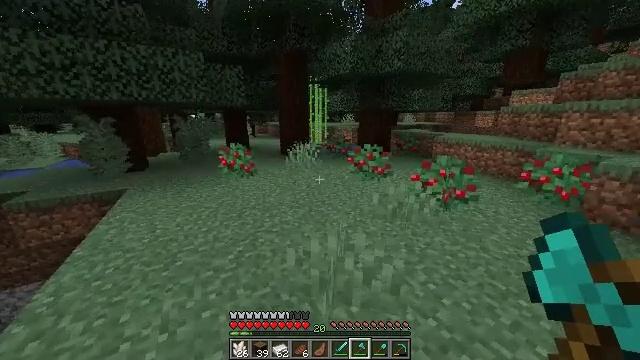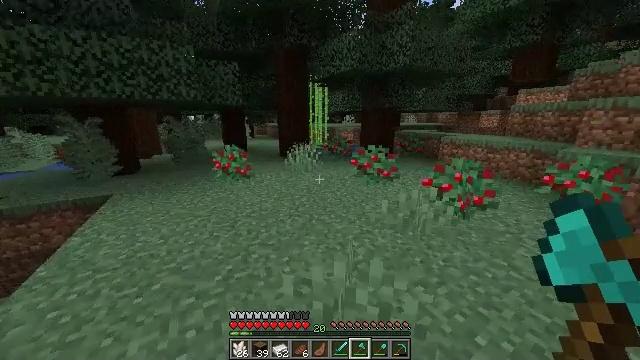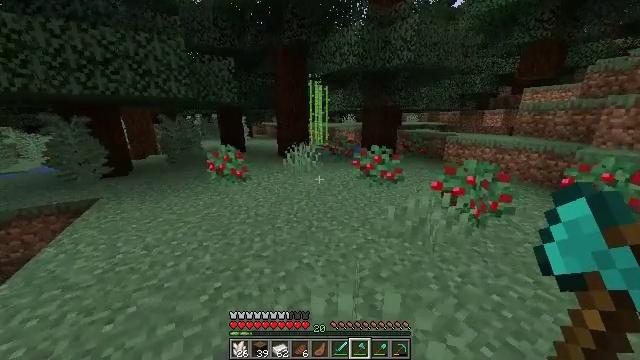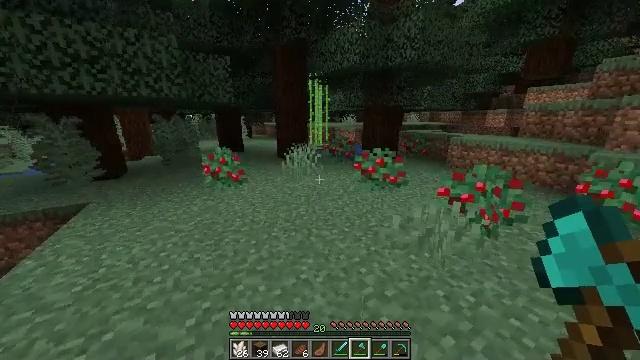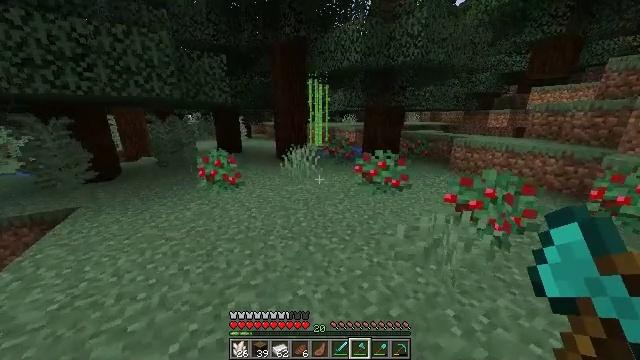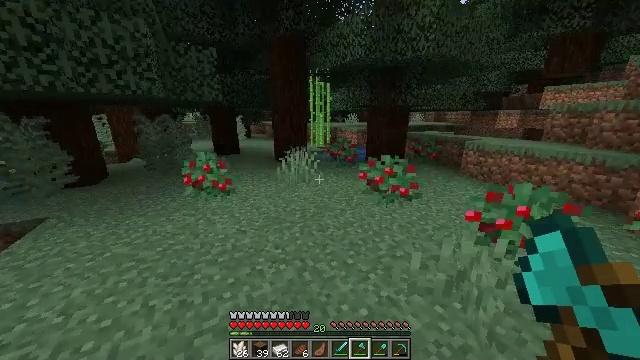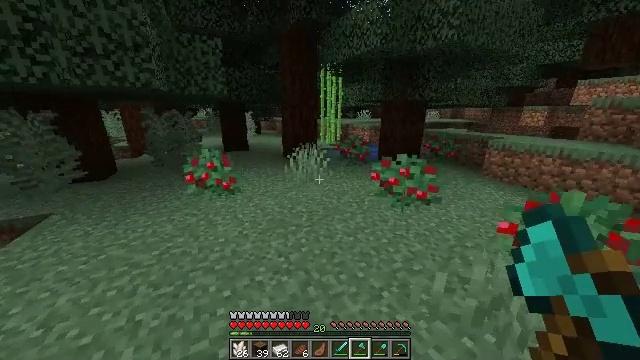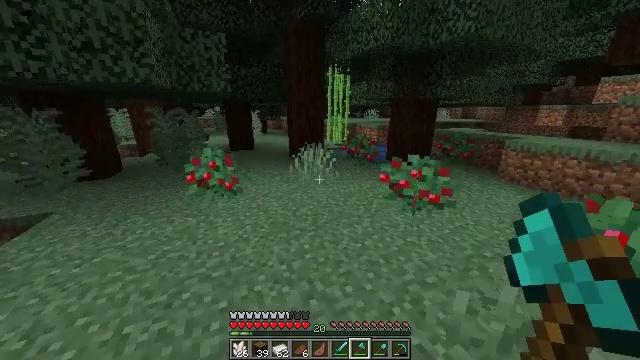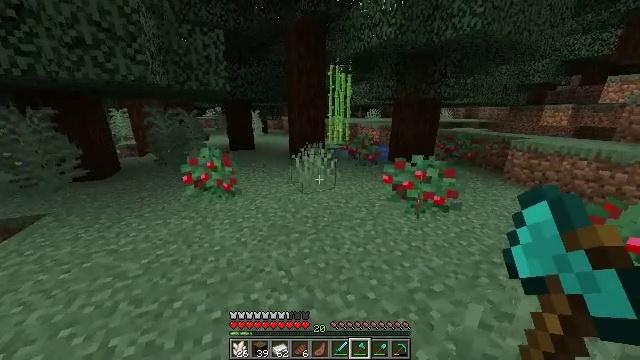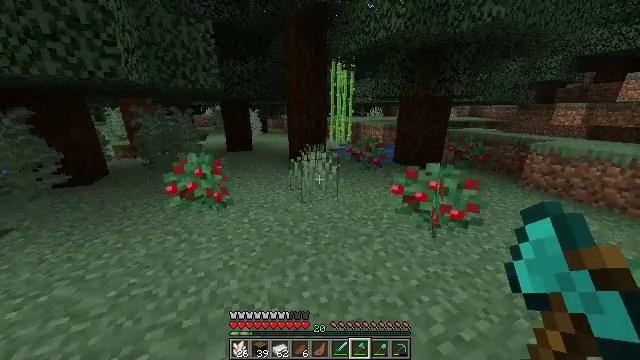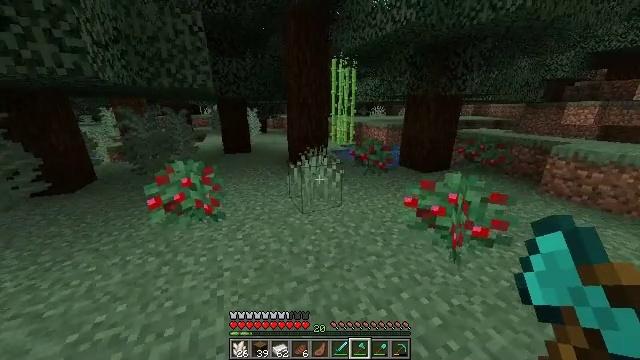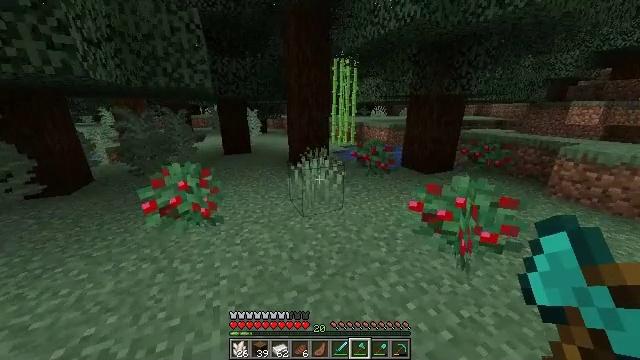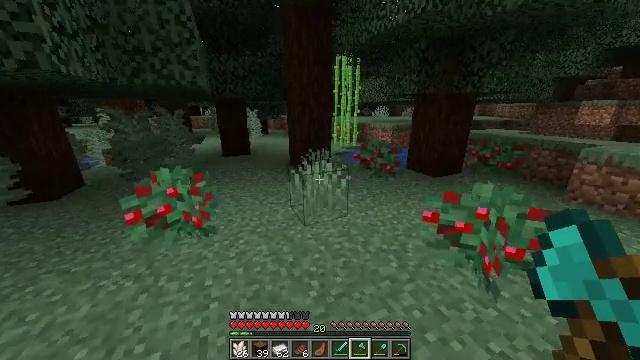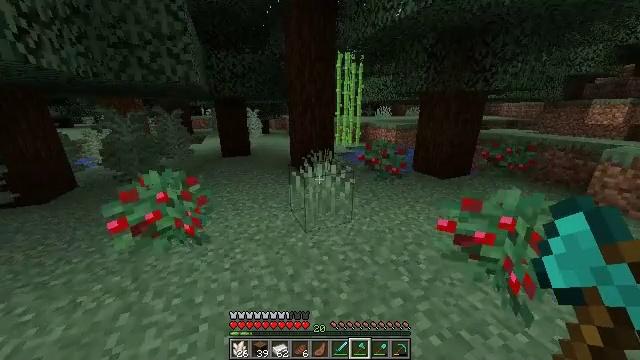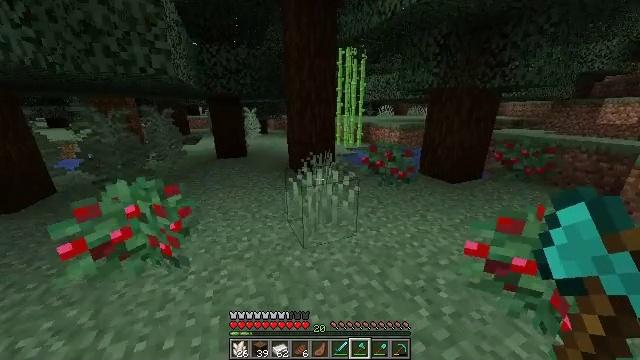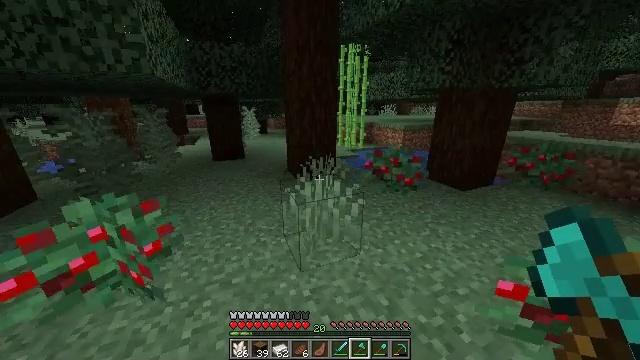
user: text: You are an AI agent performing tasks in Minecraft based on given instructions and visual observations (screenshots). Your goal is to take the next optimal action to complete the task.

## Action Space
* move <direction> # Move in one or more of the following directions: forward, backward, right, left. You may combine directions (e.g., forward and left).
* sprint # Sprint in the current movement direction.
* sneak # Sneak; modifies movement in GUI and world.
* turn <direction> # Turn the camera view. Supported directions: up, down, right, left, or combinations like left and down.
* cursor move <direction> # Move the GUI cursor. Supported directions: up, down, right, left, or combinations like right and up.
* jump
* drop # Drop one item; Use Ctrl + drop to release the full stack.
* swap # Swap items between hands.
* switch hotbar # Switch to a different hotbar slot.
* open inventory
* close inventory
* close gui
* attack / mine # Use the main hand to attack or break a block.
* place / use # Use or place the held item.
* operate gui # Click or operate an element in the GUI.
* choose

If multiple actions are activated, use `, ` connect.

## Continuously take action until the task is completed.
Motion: motion action
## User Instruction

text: Cut down the sugar cane stalks.
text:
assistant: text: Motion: move forward
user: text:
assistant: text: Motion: move forward
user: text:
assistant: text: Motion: move forward
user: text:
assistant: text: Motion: move forward
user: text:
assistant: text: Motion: move forward
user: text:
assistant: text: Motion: move forward, turn left and down
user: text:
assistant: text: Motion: move forward, turn left
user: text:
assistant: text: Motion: move forward
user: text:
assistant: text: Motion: move forward
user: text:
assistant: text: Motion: move forward, sprint
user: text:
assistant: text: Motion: move forward, sprint
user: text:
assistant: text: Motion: move forward, sprint
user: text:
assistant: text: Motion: move forward, sprint
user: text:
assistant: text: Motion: move forward
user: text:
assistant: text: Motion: move forward
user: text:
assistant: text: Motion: move forward
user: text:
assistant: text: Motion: move forward
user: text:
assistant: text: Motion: move forward, turn left
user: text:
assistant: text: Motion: move forward, turn left
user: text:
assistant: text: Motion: move forward, turn left
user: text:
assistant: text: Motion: move forward, turn left and down
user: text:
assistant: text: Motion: move forward, turn left
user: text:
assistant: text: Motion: move forward, turn left
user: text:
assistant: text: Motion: move forward, turn left
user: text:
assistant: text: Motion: move forward
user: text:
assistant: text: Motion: move forward
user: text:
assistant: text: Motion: move forward, turn left
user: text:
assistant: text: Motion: move forward
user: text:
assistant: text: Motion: move forward
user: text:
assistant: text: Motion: move forward